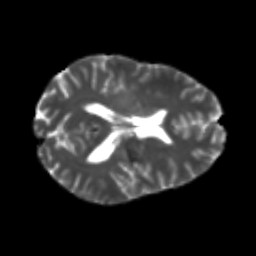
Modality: T2w
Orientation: axial
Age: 26
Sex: male
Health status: healthy
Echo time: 0.074 s